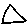
Label: triangle